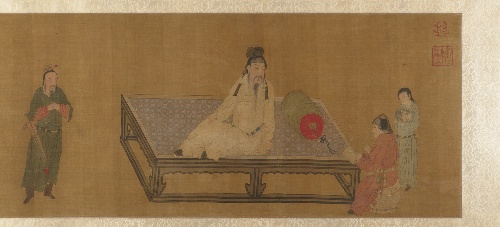
Title: 明/清   佚名   倣宋徽宗   明皇訓儲圖摹本   卷|Copy of Tang Ming Huang Instructing the Prince
Artist: Unidentified artist|Emperor Huizong
Artist bio: |Chinese, 1082–1135; r. 1100–25
Object type: Handscroll
Classification: Paintings
Medium: Handscroll; ink and color on silk
Culture: China
Period: Ming (1368–1644) or Qing (1644–1911) dynasty
Dimensions: 12 3/8 x 42 3/4 in. (31.4 x 108.6 cm)
Department: Asian Art
Credit line: John Stewart Kennedy Fund, 1913
Accession year: 1913
Repository: Metropolitan Museum of Art, New York, NY
Tags: Books|Men